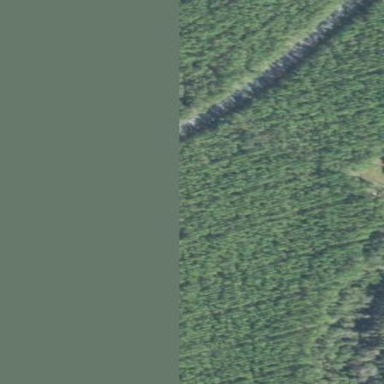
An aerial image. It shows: Forest dominated by needle-leaved trees.